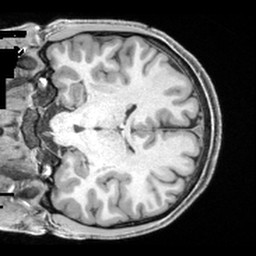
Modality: T1w
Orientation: coronal